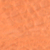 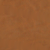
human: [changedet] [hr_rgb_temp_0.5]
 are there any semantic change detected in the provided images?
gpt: There is no difference.